Question: I recently started to use 'bootstrap RC2' and 'jquery select2', but if I use it with 'bootstrap form-control' class I get unexpected margins and looks weird.

Could someone please give me a hint on this?
html
'''
<div class="form-group">
<div class="col-lg-6 sepereate-group">
<select name="gender" id="gender" data-placeholder="Select gender" class="form-control select2">
<option></option>
<option value="1">Male</option>
<option value="2">Female</option>
</select>
</div>
'''
'''
<div class="form-group">
<div class="col-lg-6 sepereate-group">
<select name="gender" id="gender" data-placeholder="Select experience" class="form-control select2" >
<option></option>
<option value="1">No experience</option>
<option value="2">Some experience</option>
<option value="3">Experienced</option>
<option value="4">Very experienced</option>
</select>
/div>
</div>
'''
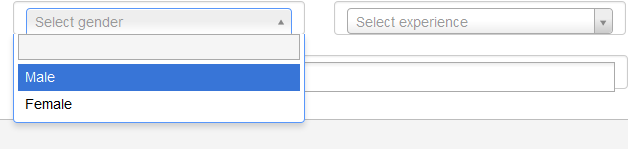
Answer: Okay solved, removed the 'form-group' class from the select tag and
and defined select2 this way
'''
$(".select2").select2({ width: '100%' });
'''